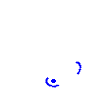
Particle: kaon